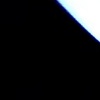
Label: space